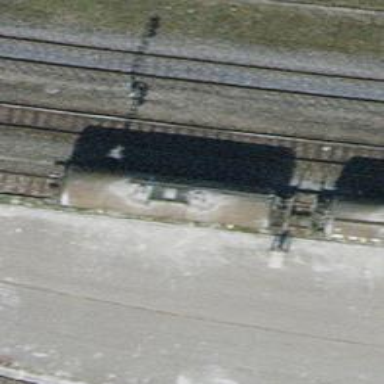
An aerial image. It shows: Railway signal.